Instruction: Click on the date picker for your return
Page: home
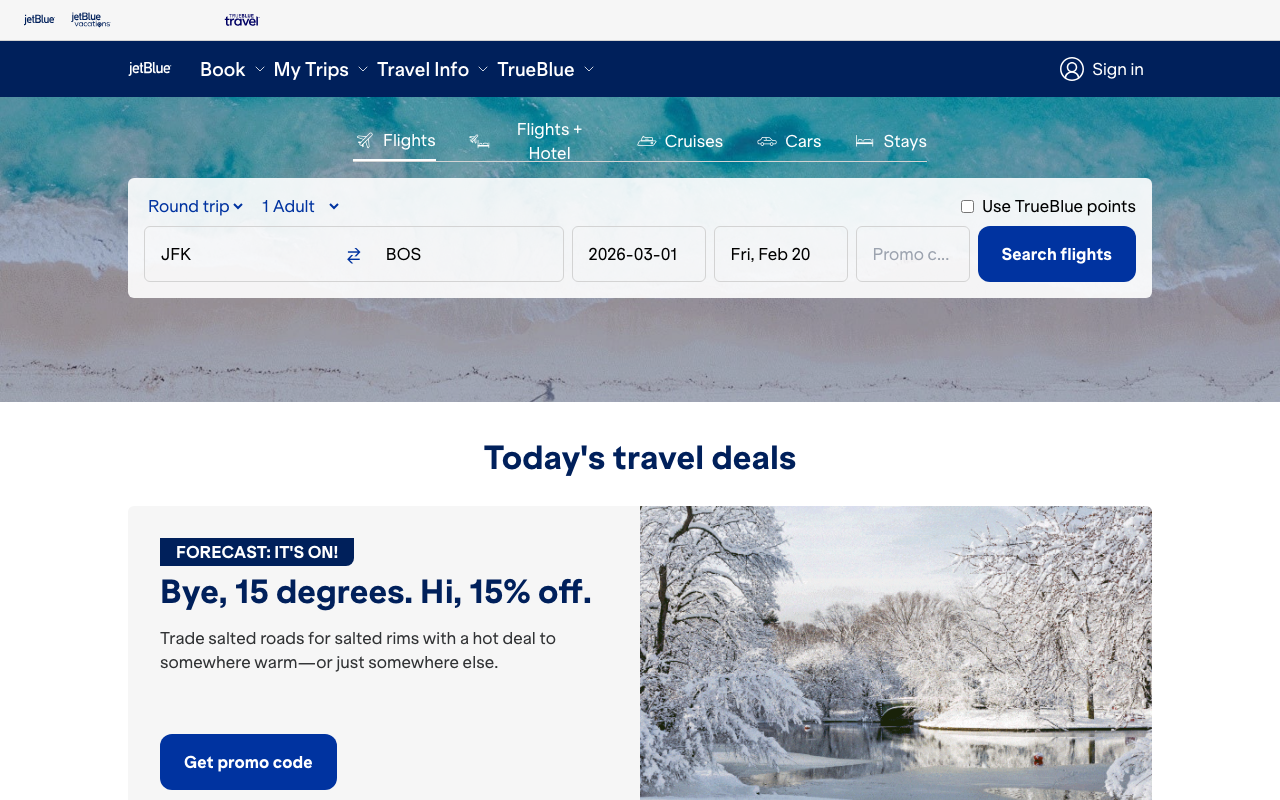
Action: click